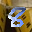
Label: 8